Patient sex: F
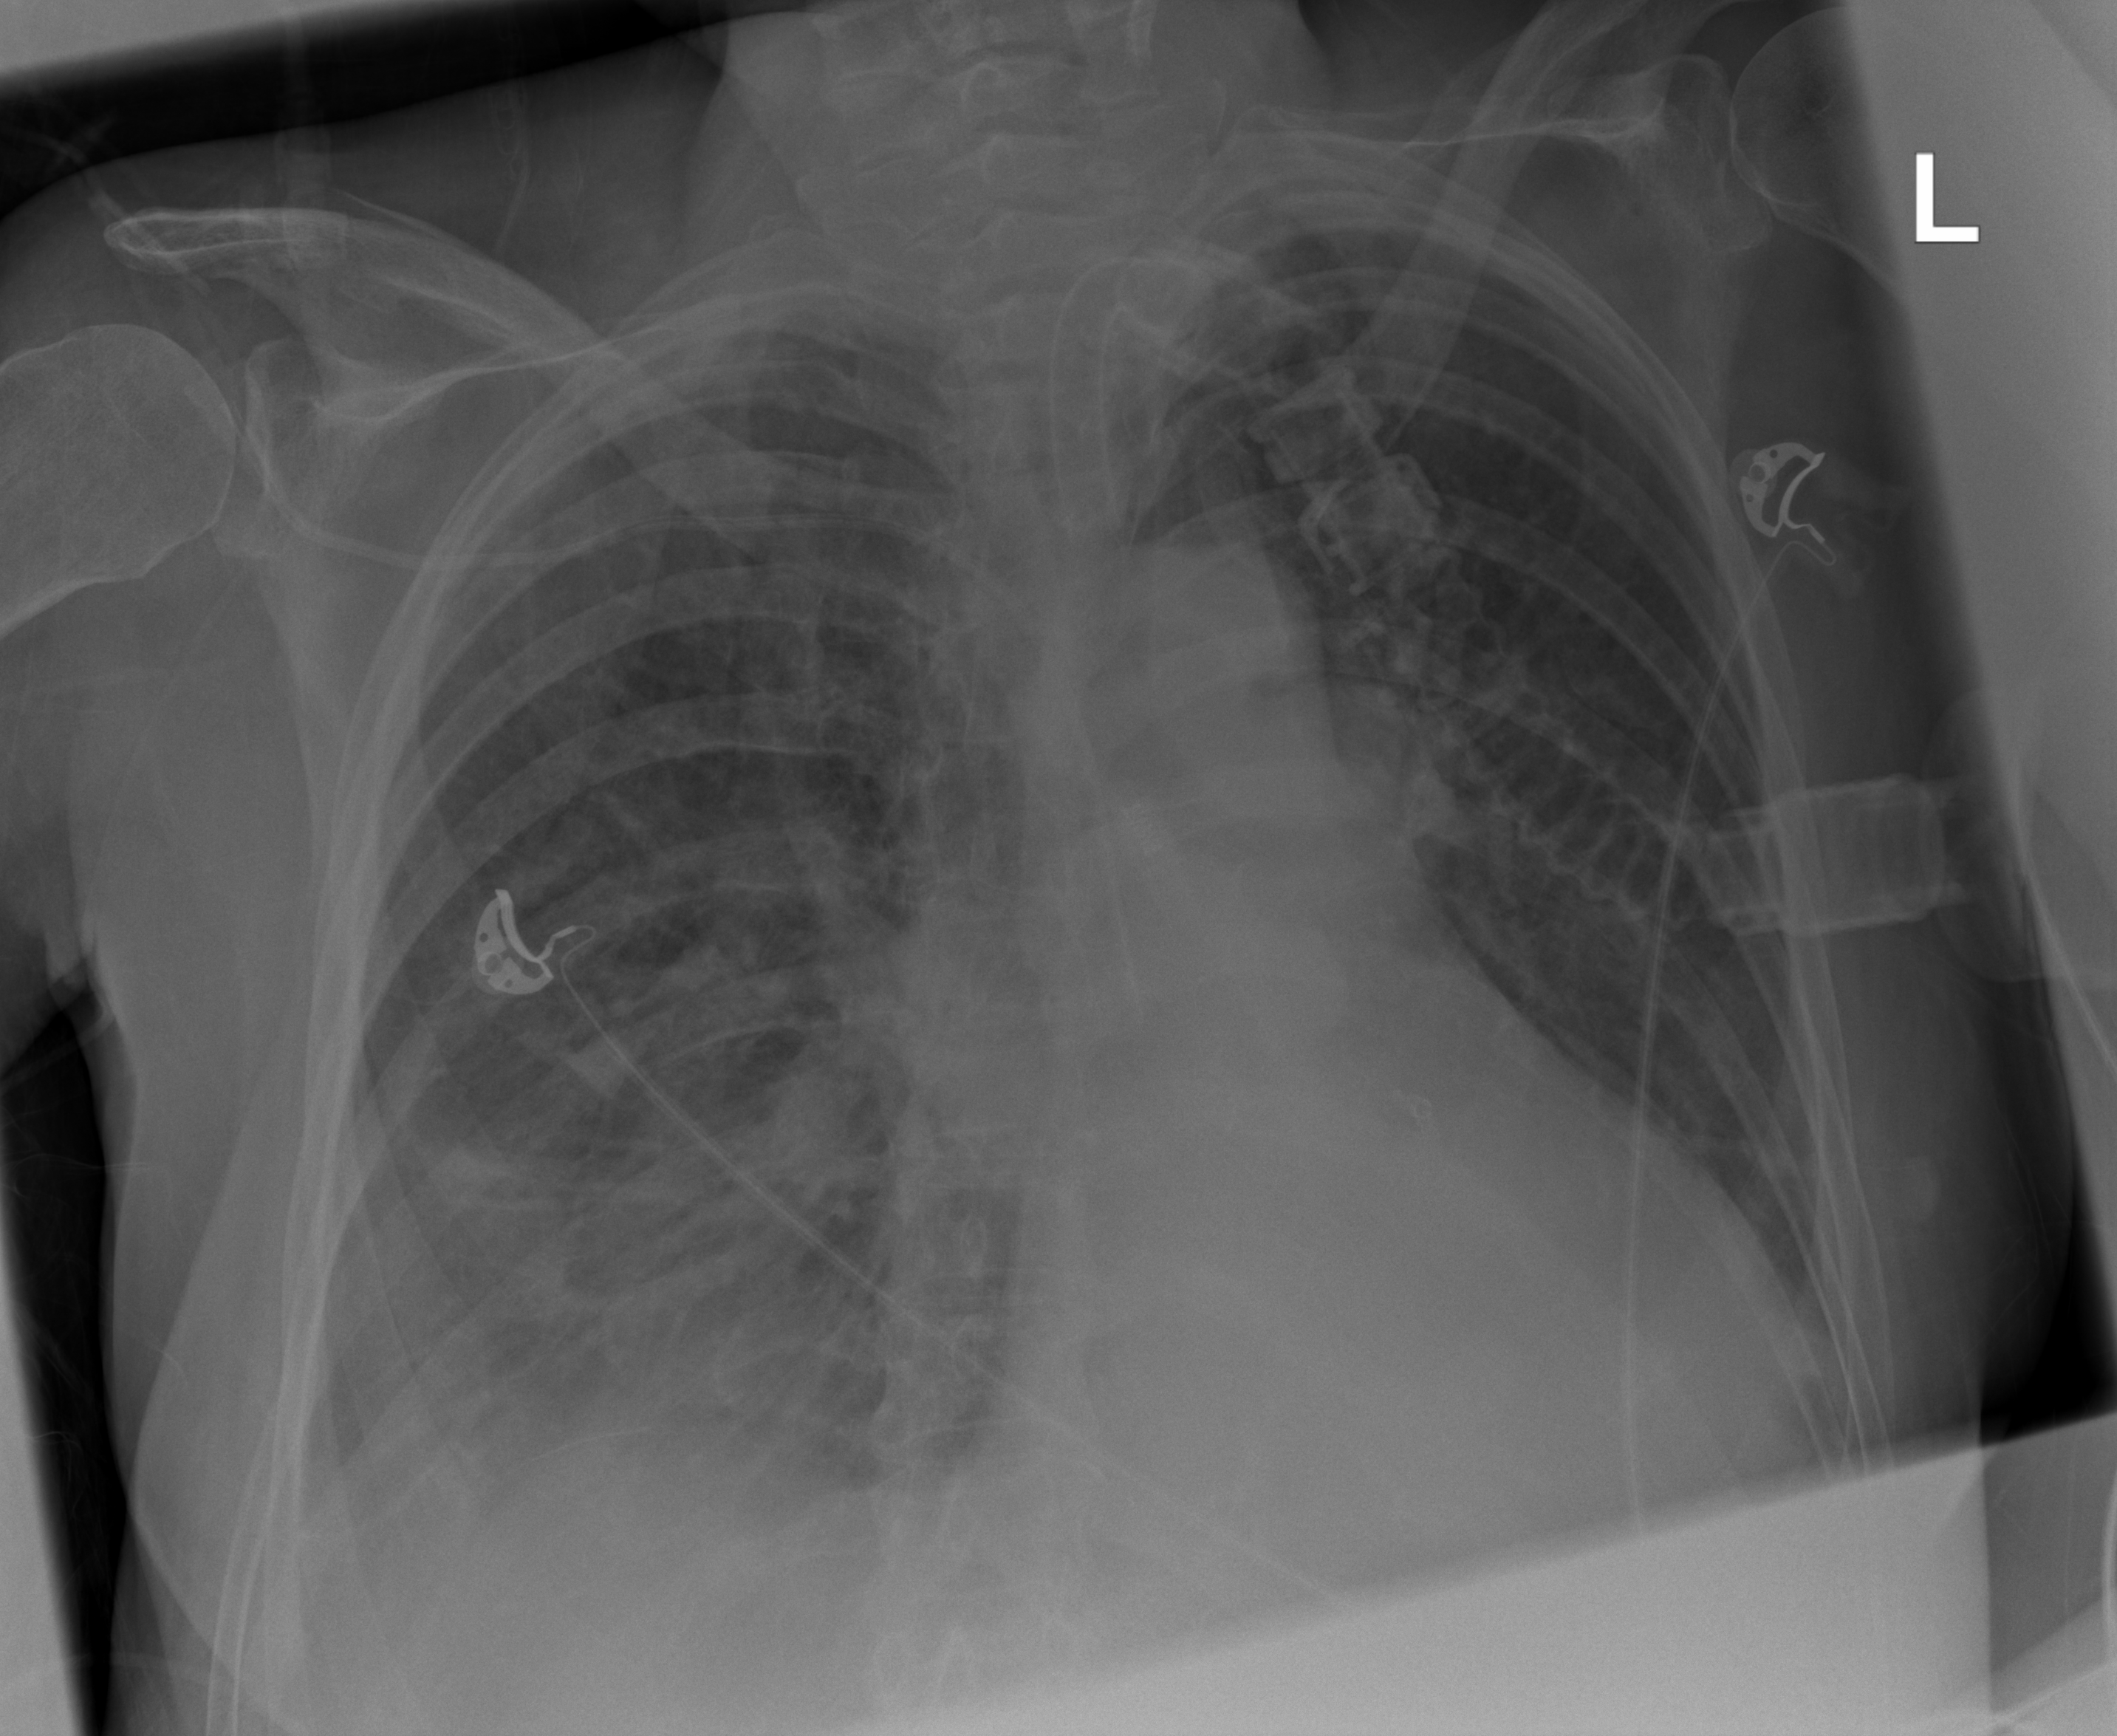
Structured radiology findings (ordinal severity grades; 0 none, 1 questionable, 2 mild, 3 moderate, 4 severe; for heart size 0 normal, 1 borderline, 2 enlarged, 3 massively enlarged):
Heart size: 2
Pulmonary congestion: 2
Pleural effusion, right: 3
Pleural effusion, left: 2
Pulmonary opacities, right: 0
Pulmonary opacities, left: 0
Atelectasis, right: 3
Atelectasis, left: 0